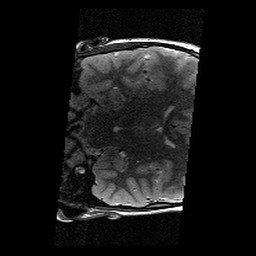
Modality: T2w
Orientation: coronal
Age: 9
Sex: male
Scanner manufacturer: siemens
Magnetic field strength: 3 T
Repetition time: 9.23 s
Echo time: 0.067 s